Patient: sex F, age 69
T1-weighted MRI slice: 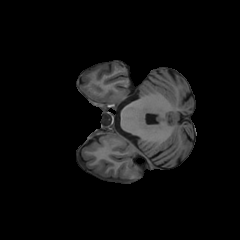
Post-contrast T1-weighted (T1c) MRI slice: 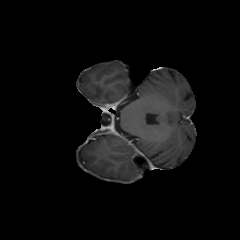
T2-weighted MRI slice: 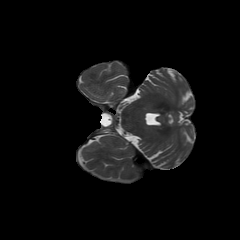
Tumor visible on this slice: no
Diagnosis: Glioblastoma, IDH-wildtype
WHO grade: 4